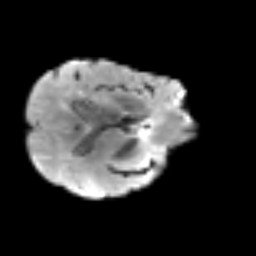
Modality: T2w
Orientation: axial
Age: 64
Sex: male
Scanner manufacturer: siemens
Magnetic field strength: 3 T
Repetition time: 3.2 s
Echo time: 0.081 s